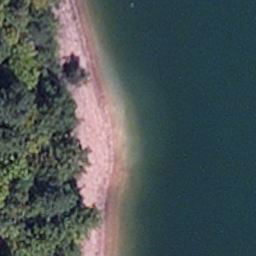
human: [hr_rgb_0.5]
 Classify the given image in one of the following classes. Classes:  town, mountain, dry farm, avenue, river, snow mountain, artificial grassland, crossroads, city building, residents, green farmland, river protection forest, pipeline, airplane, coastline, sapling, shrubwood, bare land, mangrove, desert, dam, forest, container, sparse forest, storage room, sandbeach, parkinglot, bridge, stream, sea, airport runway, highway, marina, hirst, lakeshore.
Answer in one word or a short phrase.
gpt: lakeshore